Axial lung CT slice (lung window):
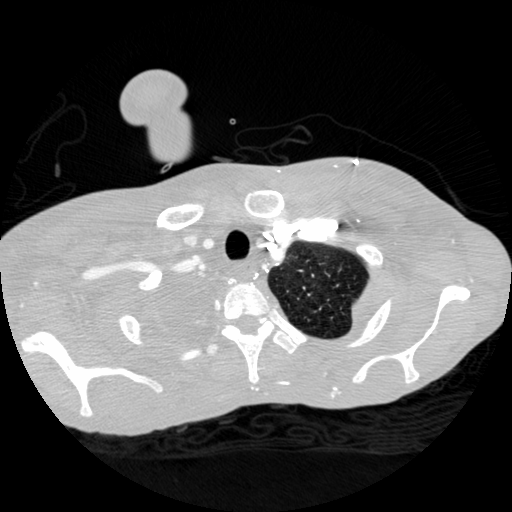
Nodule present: no